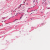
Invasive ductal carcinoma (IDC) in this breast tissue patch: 0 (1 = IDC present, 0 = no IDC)